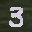
Label: 3